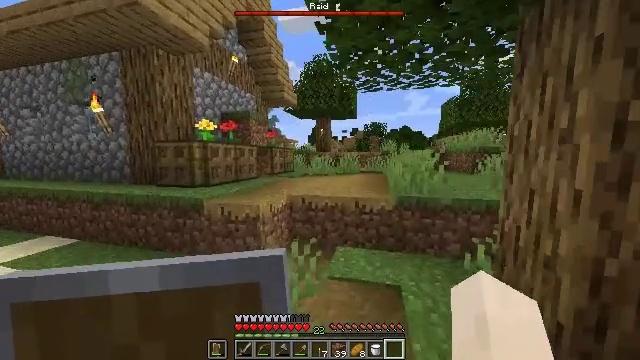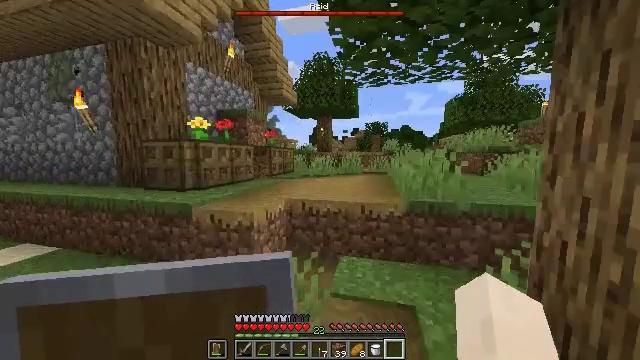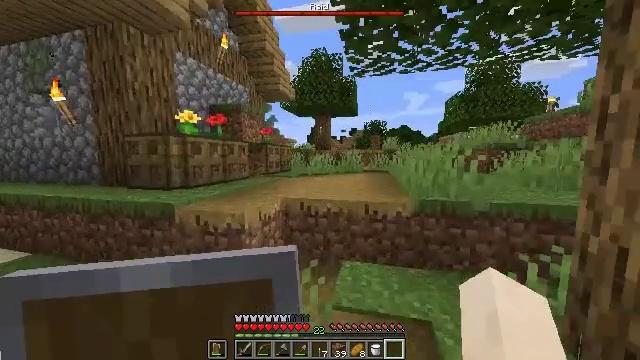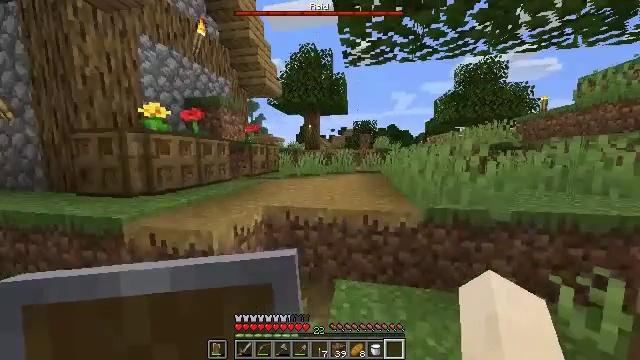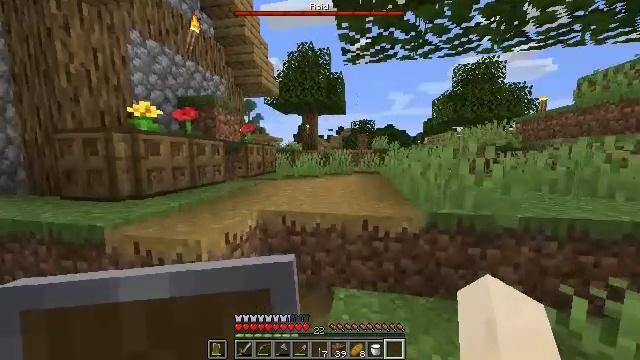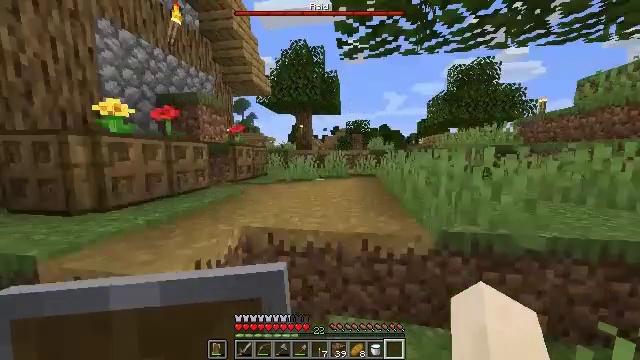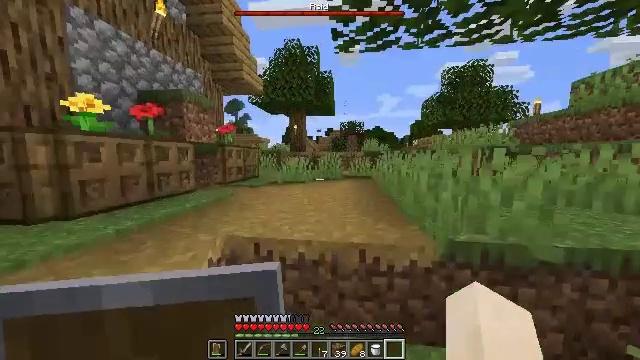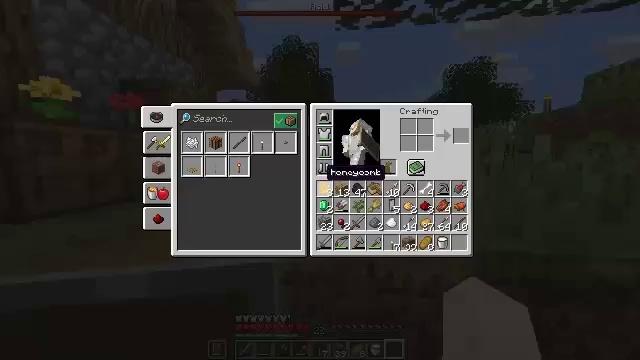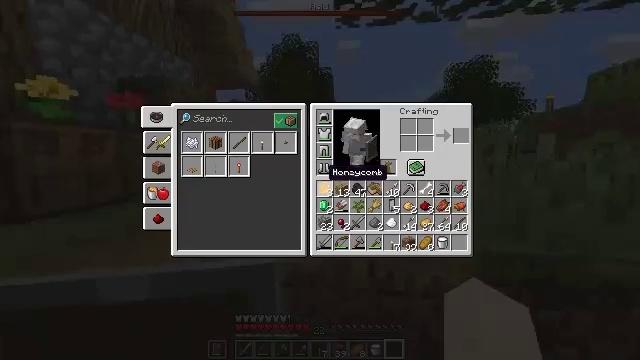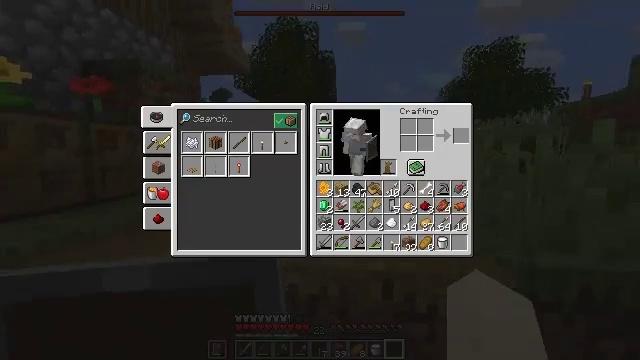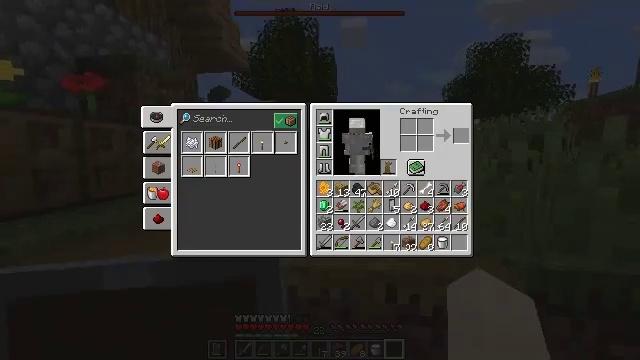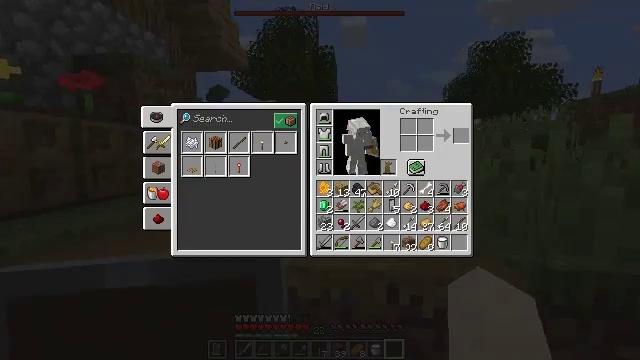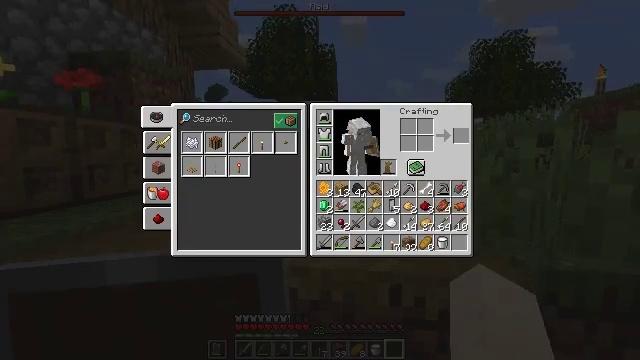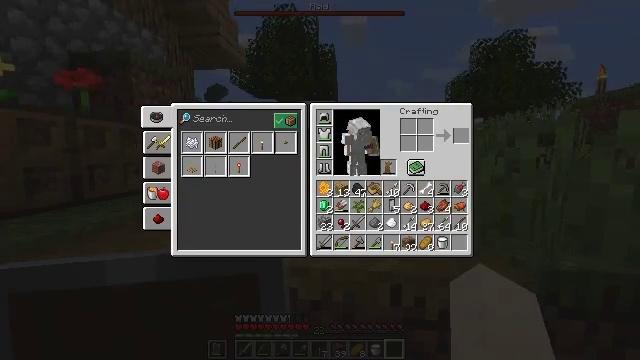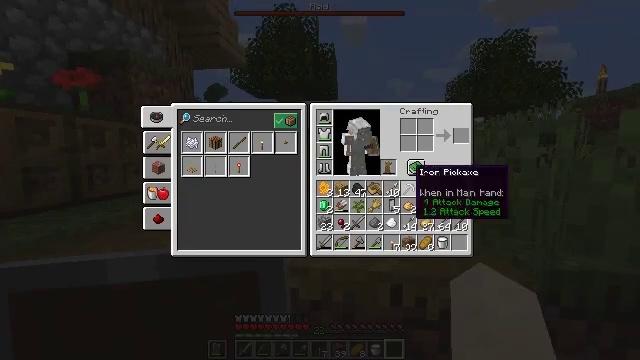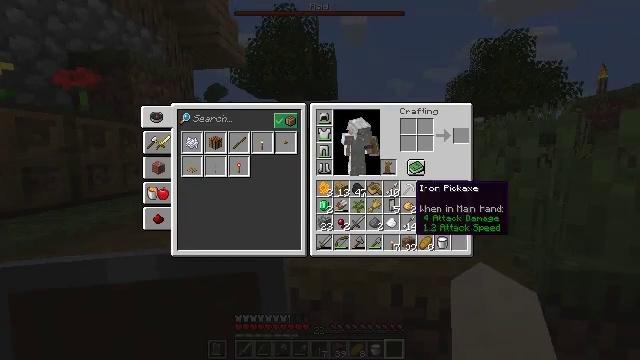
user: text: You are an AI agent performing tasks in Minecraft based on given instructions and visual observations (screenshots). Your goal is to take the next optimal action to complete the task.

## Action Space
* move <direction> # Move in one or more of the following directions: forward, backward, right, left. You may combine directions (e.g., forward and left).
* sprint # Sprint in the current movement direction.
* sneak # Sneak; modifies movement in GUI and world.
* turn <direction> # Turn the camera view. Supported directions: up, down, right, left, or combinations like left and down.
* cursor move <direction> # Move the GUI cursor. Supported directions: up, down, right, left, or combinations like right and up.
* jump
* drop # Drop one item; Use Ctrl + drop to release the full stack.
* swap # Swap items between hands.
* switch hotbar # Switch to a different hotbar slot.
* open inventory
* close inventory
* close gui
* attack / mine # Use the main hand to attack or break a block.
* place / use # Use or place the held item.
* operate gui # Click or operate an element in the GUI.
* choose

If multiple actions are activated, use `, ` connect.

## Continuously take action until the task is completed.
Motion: motion action
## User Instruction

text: Gather the oak fence pieces.
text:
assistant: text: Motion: move forward
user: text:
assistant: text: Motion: move forward
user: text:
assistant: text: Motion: move forward, turn right
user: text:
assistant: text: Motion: move forward
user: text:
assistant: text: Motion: move forward, turn right
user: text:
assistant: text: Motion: move forward, turn right
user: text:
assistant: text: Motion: move forward, open inventory
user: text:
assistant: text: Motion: open inventory
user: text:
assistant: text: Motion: turn right
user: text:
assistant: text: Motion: turn right
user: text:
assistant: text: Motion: turn right
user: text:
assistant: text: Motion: turn right
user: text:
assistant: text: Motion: no_op
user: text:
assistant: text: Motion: no_op
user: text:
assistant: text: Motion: sneak, turn down
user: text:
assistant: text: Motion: sneak, turn down
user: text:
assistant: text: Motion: sneak
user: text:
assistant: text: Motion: sneak
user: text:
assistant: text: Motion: sneak, attack / mine
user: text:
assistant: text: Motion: sneak, attack / mine
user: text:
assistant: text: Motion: sneak
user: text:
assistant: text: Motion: sneak
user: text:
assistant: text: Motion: sneak
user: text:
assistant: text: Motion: sneak, turn right
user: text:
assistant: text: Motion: turn right
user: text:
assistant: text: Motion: turn right and down
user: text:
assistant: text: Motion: turn right and down
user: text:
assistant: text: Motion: no_op
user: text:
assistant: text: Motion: no_op
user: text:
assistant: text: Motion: attack / mine